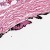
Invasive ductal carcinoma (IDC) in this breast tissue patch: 1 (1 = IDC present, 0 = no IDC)